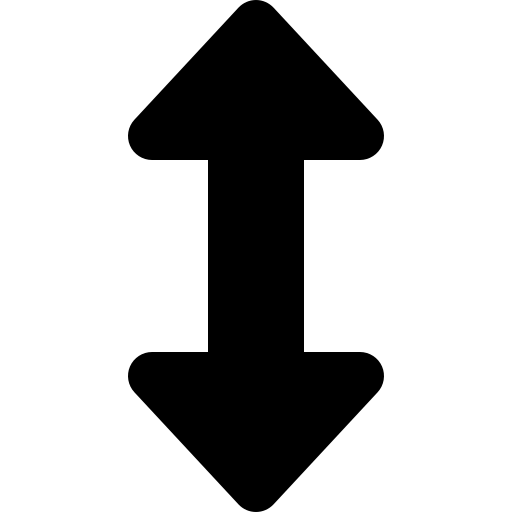
Tags: icon, FontAwesome, fa-icon, solid, up, down